Current action and preconditions to check: trajectory_clear

Your task: For each precondition in the list above, predict whether it will hold at this action.

Consider the current scene as observed from the mobile robot's camera, and analyze the predicted future states of all dynamic agents (e.g., people, animals, vehicles, or any moving entities) within the NEXT SECOND.

IMPORTANT: Only answer "very likely" if you are absolutely certain—based on strong, clear evidence—that a dynamic agent will violate the precondition in the predicted future state. Do NOT answer "very likely" for unlikely, ambiguous, or low-probability risks.

Ask yourself for each precondition: Is there a high probability, with clear and convincing evidence, that the predicted future states of any dynamic agent will interfere with the predicted future state of the currently executing action within the NEXT SECOND, causing that precondition to fail?

Assess the risk level based on these predictions. Use "likely" or "very likely" if motions create a clear risk of interference.

Use "neutral" or "improbable" if agents are nearby but their predicted paths are clearly diverging or non-conflicting.

Failure Risk Categories: "very improbable", "improbable", "neutral", "likely", "very likely"

Answer Format: Output ONLY the probability_of_failure value from these categories: "very improbable", "improbable", "neutral", "likely", "very likely"

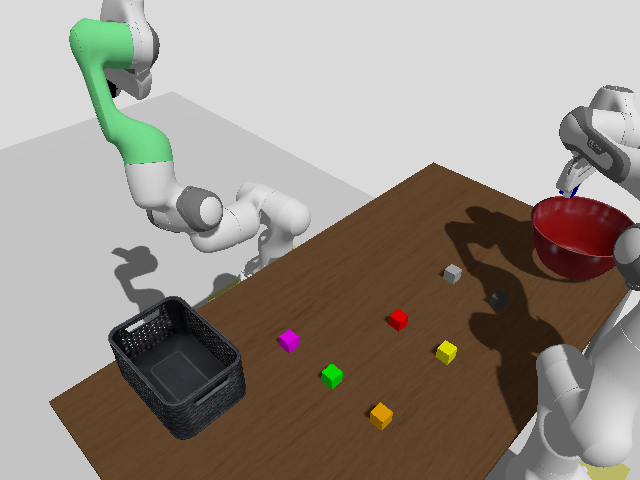

Answer: very improbable